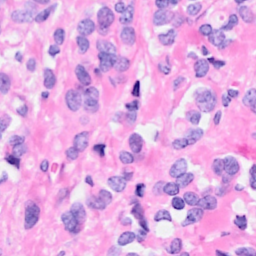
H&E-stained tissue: Breast